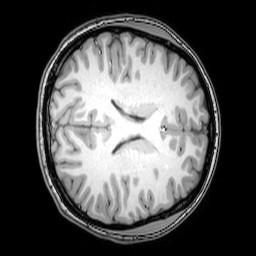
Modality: T1w
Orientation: axial
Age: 22
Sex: female
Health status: healthy
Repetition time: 0.081 s
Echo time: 0.037 s